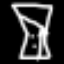
Label: hourglass